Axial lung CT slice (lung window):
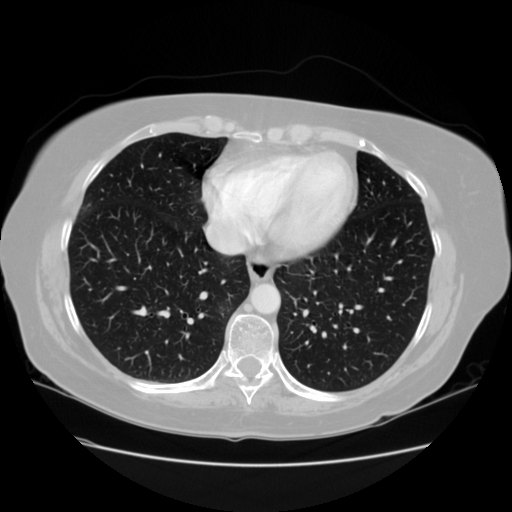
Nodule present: no